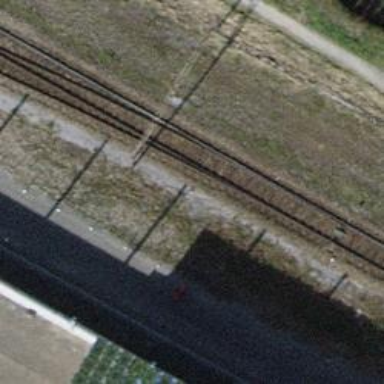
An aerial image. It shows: Railway milestone.